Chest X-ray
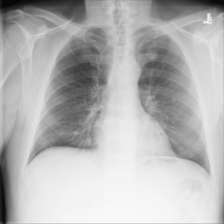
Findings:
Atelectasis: negative
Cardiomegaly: negative
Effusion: negative
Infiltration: negative
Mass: negative
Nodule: negative
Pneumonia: negative
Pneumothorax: negative
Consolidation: negative
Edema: negative
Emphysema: negative
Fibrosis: negative
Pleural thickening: negative
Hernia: negative